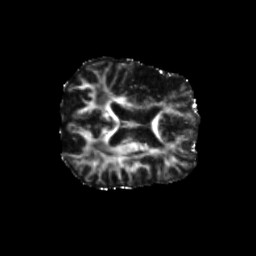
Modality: FA
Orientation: axial
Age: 75
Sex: male
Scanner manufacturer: siemens
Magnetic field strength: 3 T
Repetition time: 5.25 s
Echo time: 0.08 s